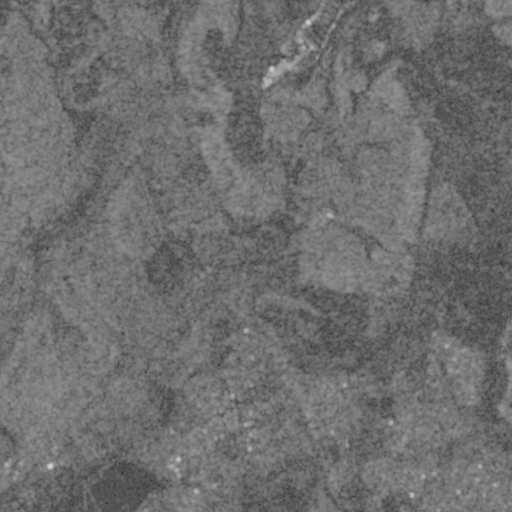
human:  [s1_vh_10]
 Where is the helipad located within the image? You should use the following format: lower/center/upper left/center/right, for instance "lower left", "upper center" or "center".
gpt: The helipad is located in the upper right of the image.
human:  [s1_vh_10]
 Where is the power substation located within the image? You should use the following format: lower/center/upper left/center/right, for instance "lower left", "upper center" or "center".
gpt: The power substation is located in the upper right of the image.
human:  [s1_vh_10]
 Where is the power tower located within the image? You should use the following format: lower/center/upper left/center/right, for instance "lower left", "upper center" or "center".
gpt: There is no power tower in the image.

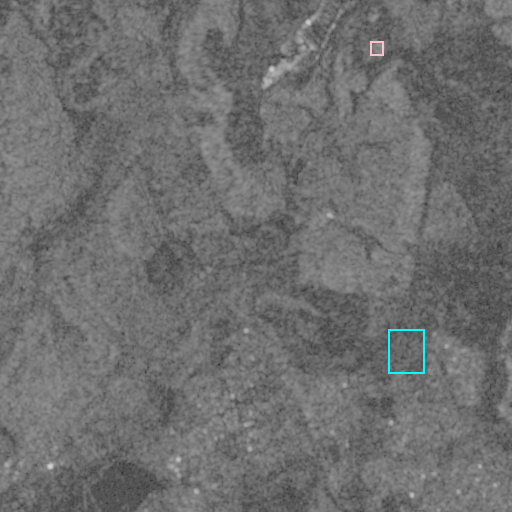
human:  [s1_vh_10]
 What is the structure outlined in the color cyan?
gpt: The structure outlined in cyan is a park.
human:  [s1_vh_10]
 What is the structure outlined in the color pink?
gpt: The structure outlined in pink is a power substation.
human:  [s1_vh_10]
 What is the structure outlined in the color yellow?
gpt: There is no yellow outline.